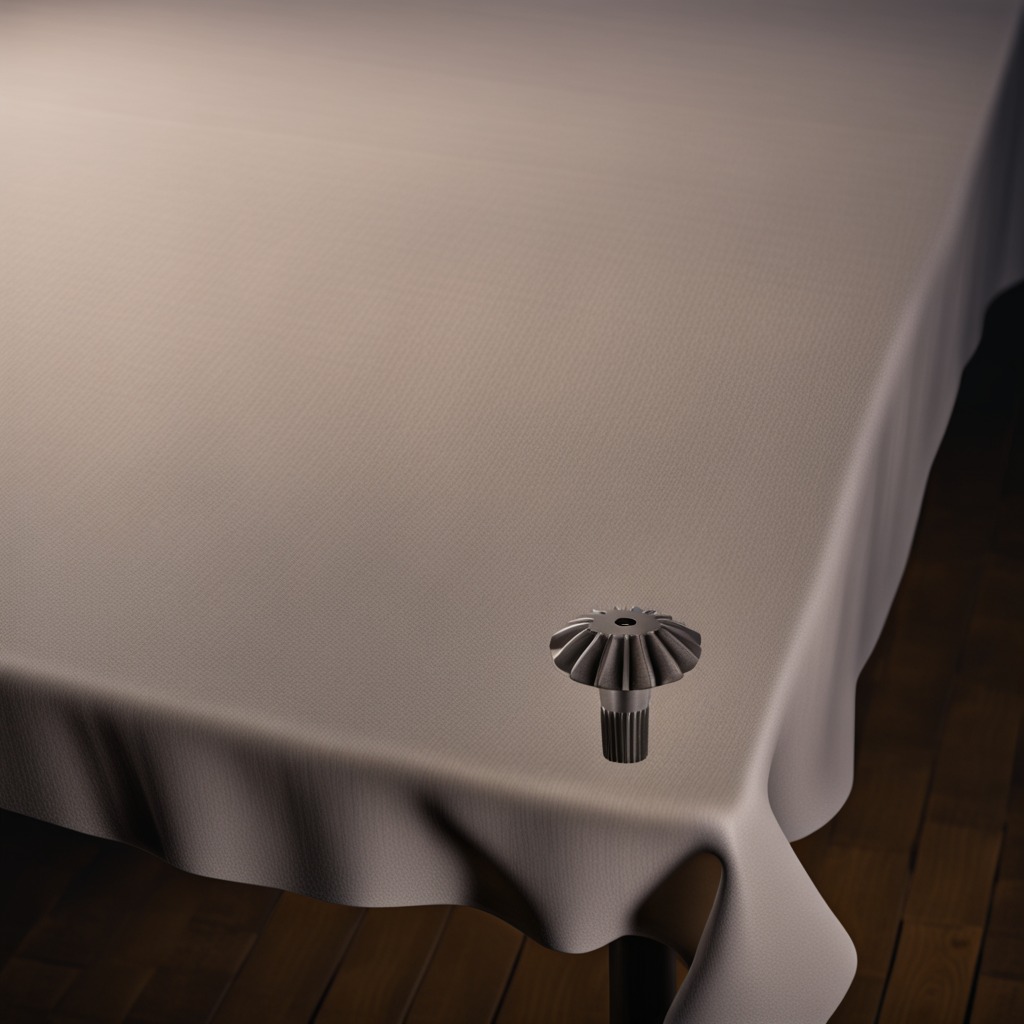
A steel gear with teeth is lying on the wooden table.